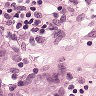
Metastatic tissue present: yes